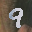
Label: 9